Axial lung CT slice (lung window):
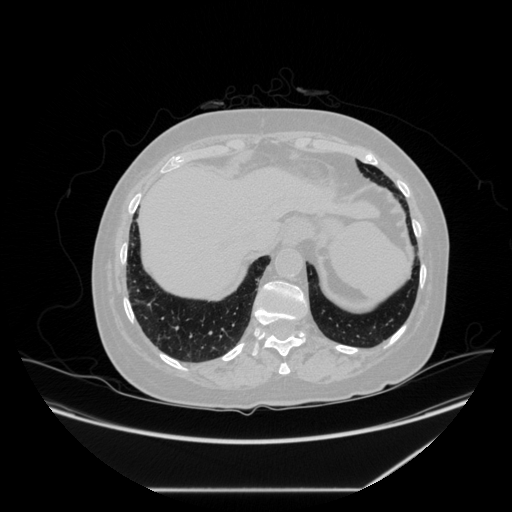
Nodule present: no